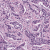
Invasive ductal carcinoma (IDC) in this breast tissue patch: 1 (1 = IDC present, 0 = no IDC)